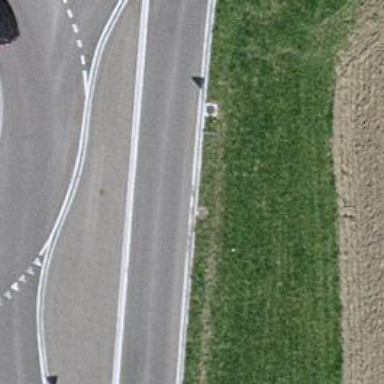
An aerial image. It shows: Tertiary road with asphalt surface.